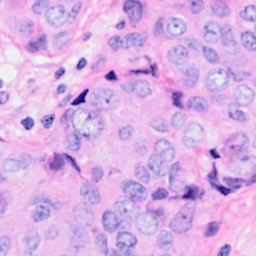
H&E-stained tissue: Breast